Question: I have a website linked to Git repository at Bitbucket. This site is multi language but I need to upload to repository only 'spanish' and 'english' languages. The problem here is that same structure is present on several paths. See the example below (the same language structure is repeated on multiples paths):
'''
system cms language arabic brazilian chinese_simplified chinese_traditional czech danish dutch english finnish french german greek hebrew hungarian indonesian italian khmer lithuanian persian polish portuguese russian slovenian spanish swedish thai vietnamese modules addons language arabic brazilian chinese_simplified chinese_traditional czech danish dutch english finnish french german greek hebrew hungarian indonesian italian khmer lithuanian persian polish portuguese russian slovenian spanish swedish thai vietnamese blog language ...
comments language ...
contact language ...
files language ...
keywords language ...
maintenance language ...
navigation language ...
pages language ...
permissions language ...
redirects language ...
search language ...
settings language ...
sitemap language ...
streams_core language ...
templates language ...
users language ...
variables language ...
widgets language ...
wysiwyg language ...
'''
Is there any way, or regex if it's supported on '.gitignore' to allow only 'spanish' and 'english' and ommit the rest of them?
Following @toydarian suggestion I added this lines to '.gitignore' file:
'''
language/arabic/*
language/brazilian/*
language/chinese_simplified/*
language/chinese_traditional/*
language/czech/*
language/danish/*
language/dutch/*
language/finnish/*
language/french/*
language/german/*
language/greek/*
language/hebrew/*
language/hungarian/*
language/indonesian/*
language/italian/*
language/khmer/*
language/lithuanian/*
language/persian/*
language/polish/*
language/portuguese/*
language/russian/*
language/slovenian/*
language/swedish/*
language/thai/*
language/vietnamese/*
'''
But as image shows, it's not working, any other advice or way?

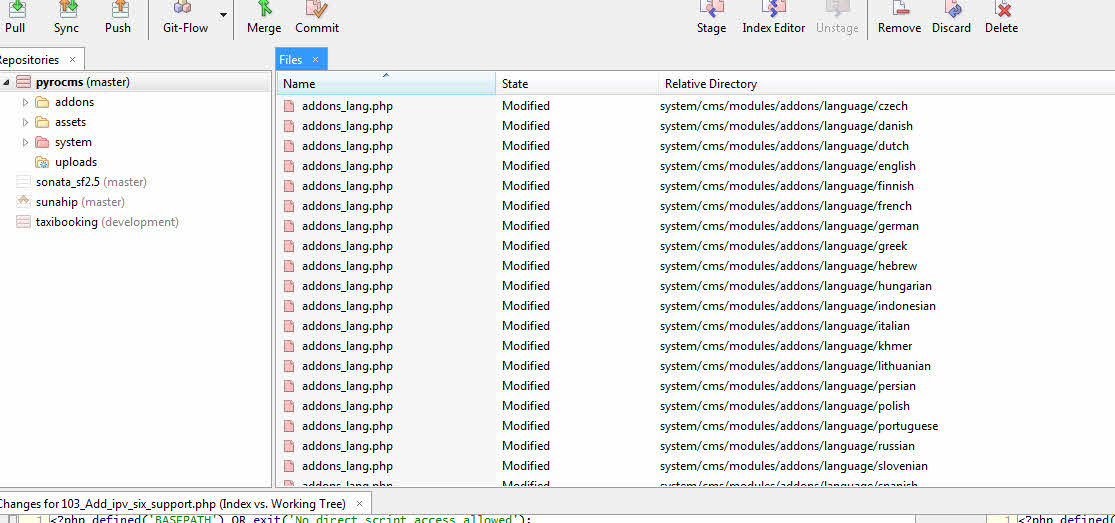
Answer: You can use wildcards as you can use in the shell. <URL>
Regular expressions are not supported.
So the only thing is to add '<language>/*' for every language, you want to exclude to your '.gitignore'
That will exclude every sub-directory of '<language>'
'<language>' is a placeholder for a specific language like "german"